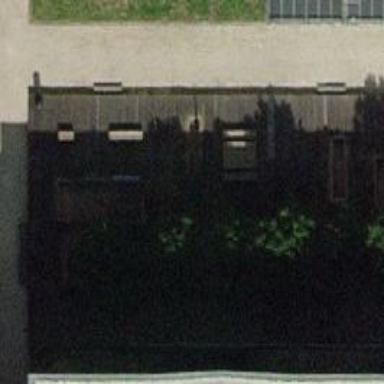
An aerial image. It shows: Picnic table located in leisure land area.